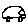
Label: car